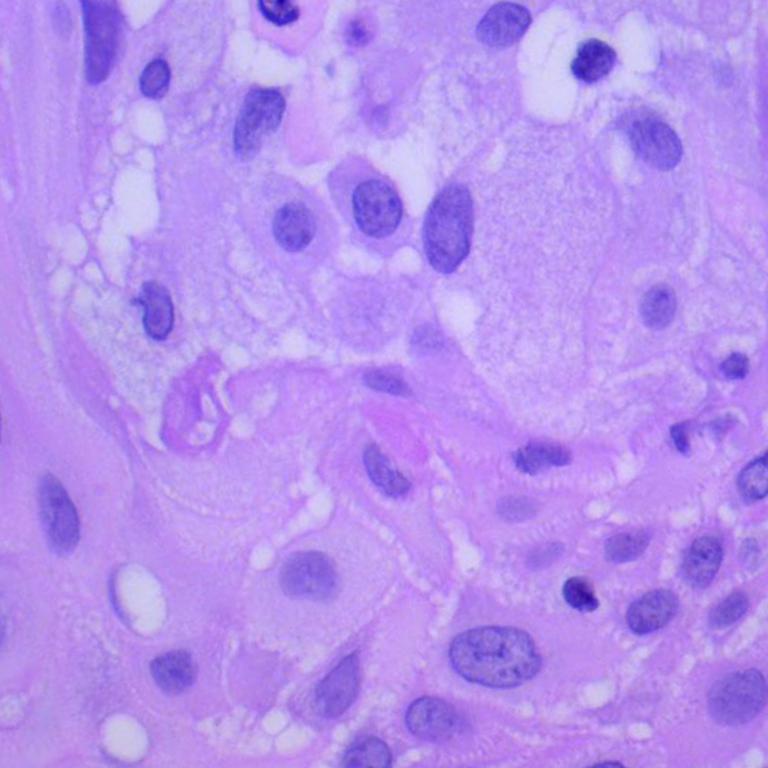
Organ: lung
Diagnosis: squamous carcinomas